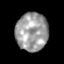
Tissue: skin
Cell type: Epithelial cells
Senescence score: 0.2722
Nuclear area (px): 1204
Mean DAPI intensity: 156.75